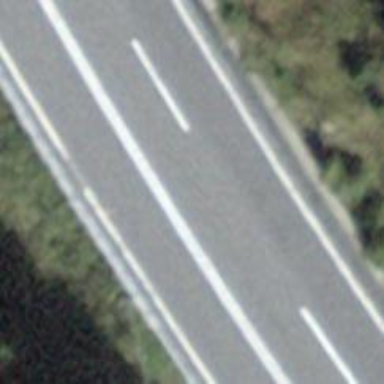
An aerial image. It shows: Asphalt motorroad with trunk classification.